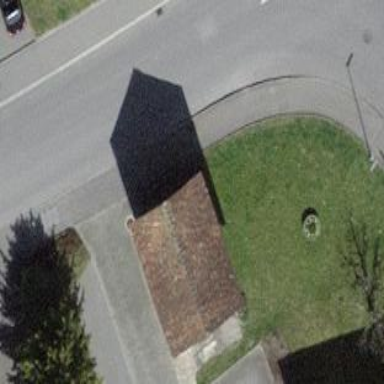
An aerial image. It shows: Shed building.